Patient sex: M
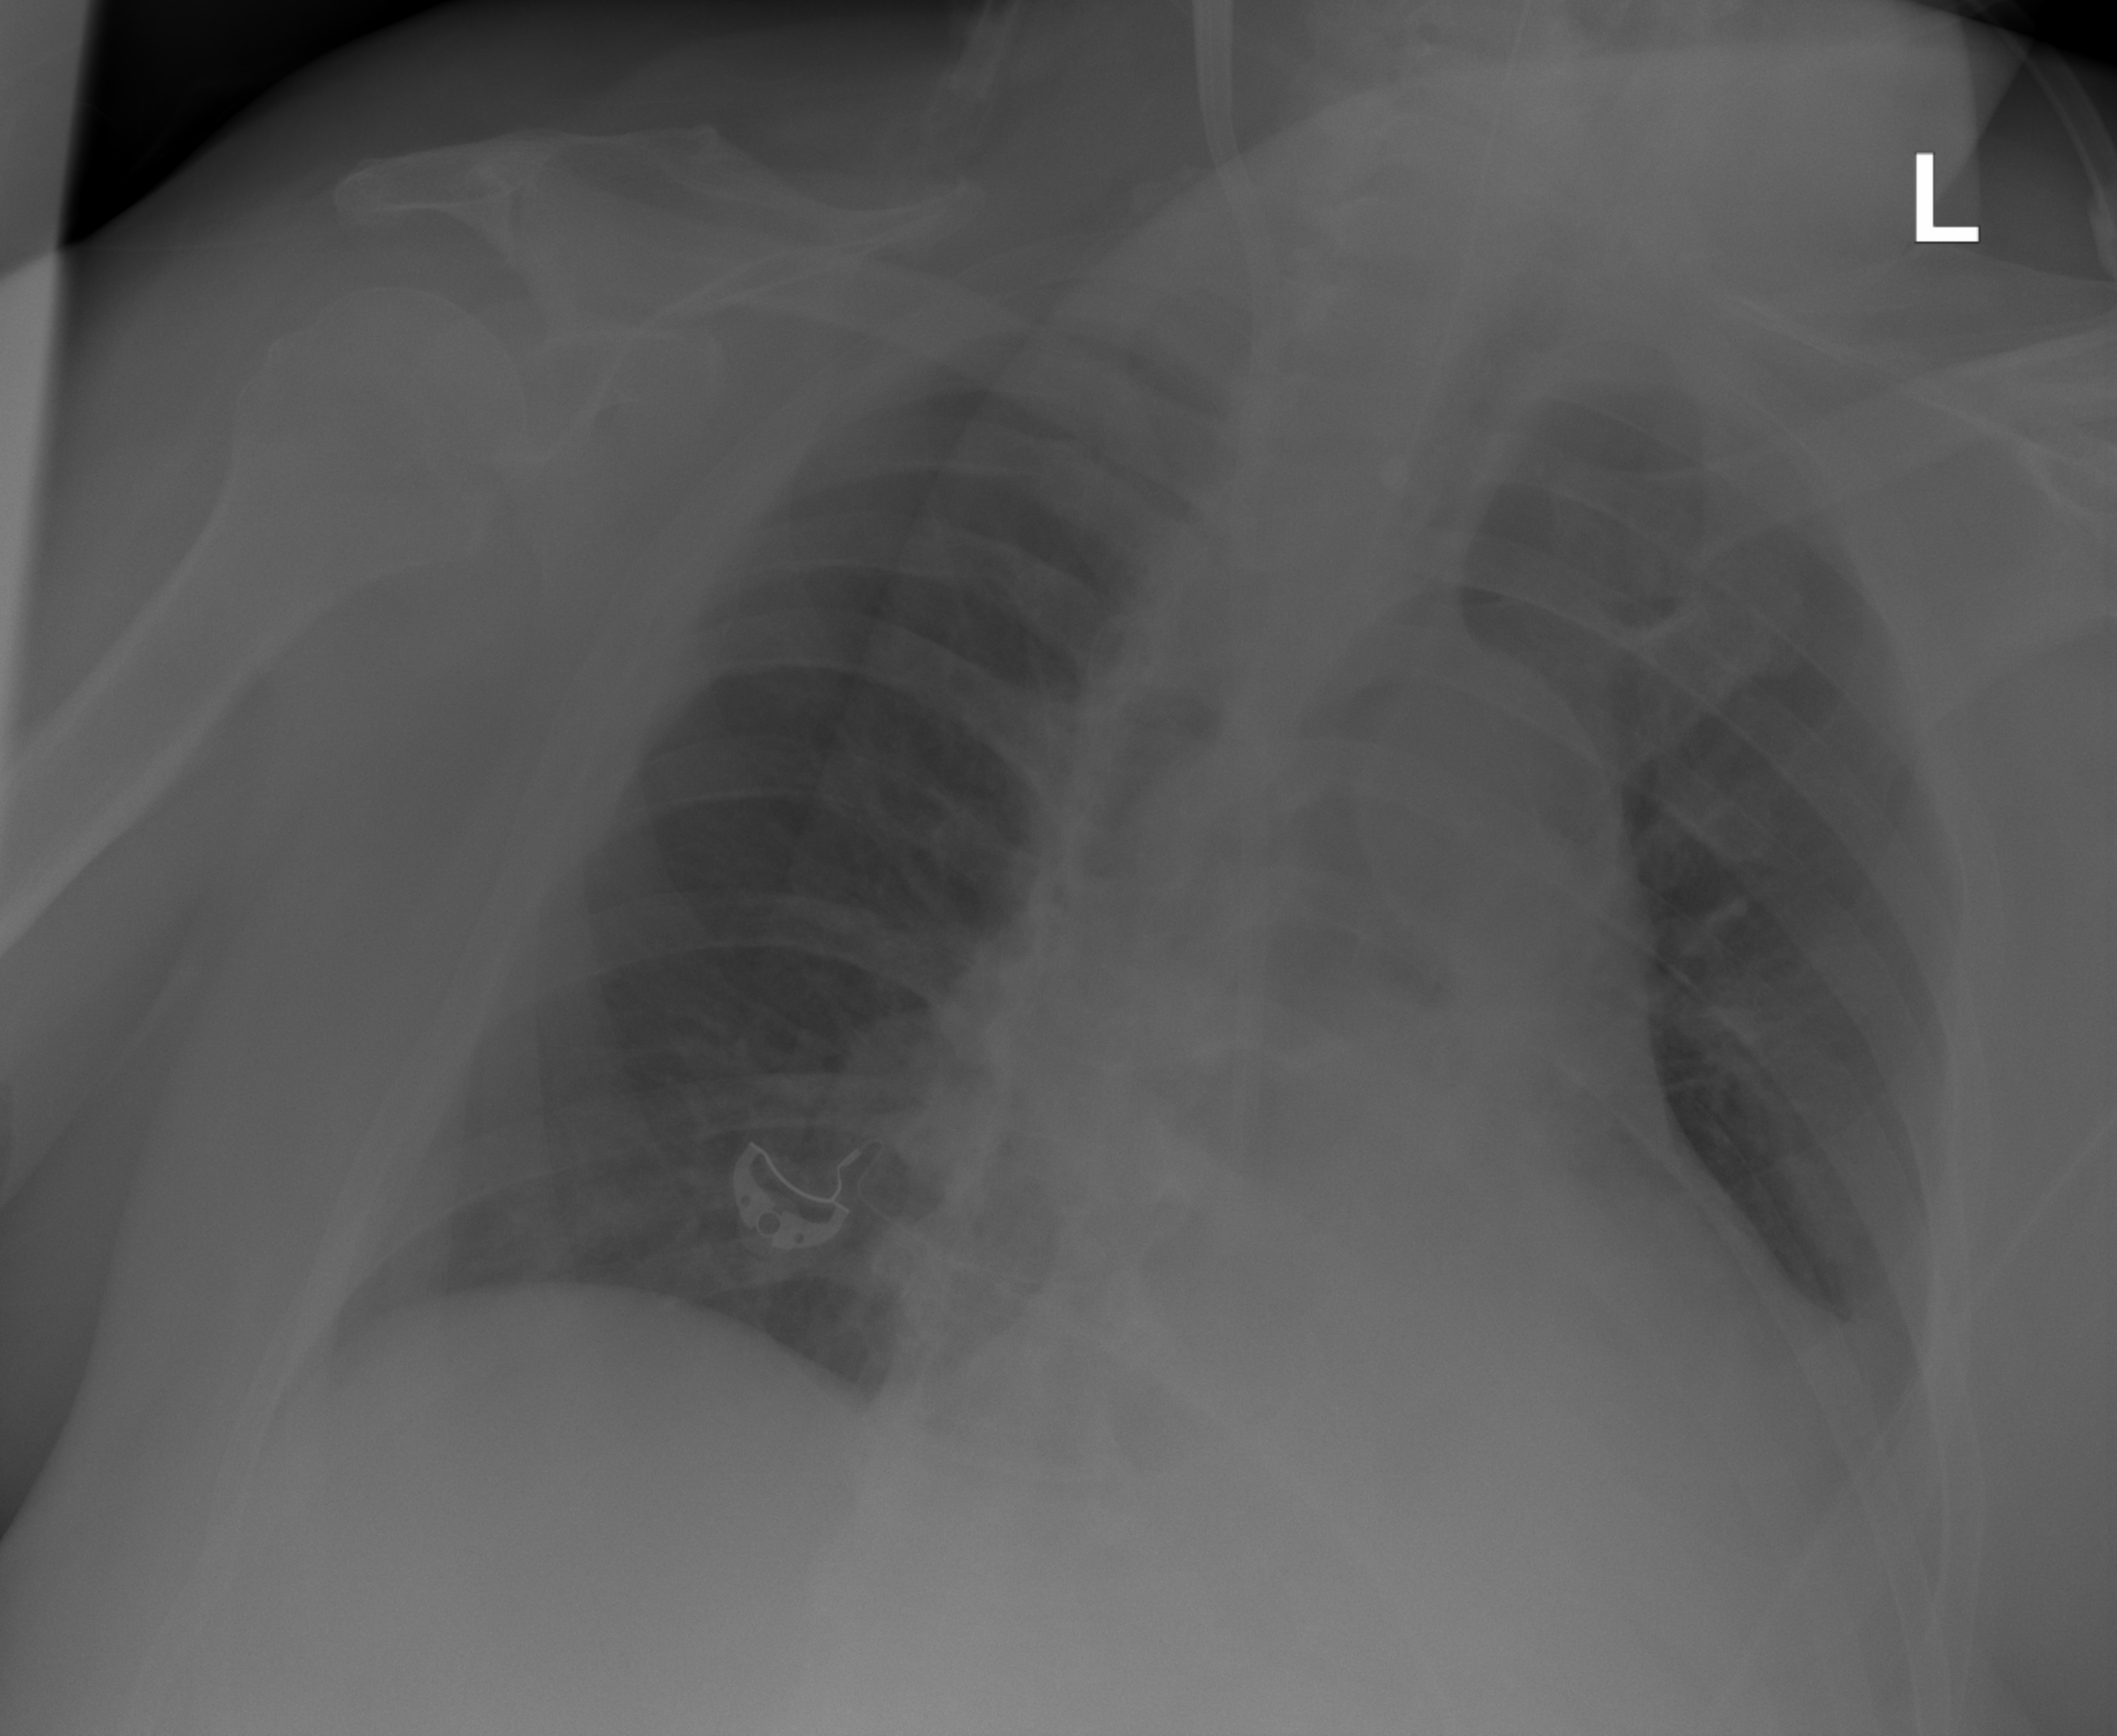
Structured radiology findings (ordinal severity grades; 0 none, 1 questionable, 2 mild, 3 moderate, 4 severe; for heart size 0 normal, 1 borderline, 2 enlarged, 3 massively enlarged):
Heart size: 2
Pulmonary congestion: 0
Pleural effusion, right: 0
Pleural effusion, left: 2
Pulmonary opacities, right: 0
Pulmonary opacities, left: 0
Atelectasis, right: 0
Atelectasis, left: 0